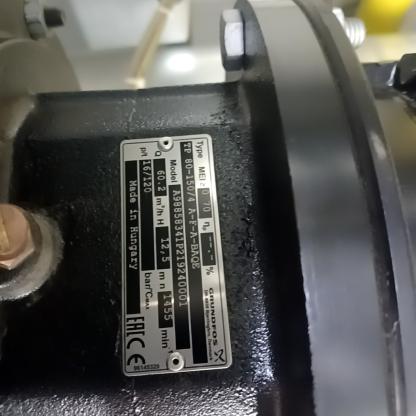
Klasa: tabliczka-znamionowa